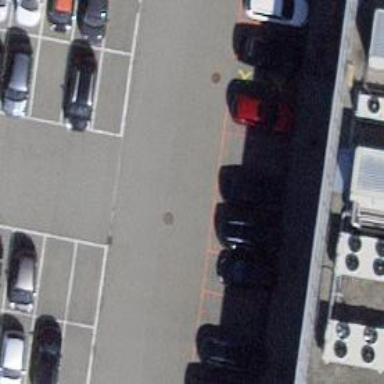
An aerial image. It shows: Road serving as parking aisle.